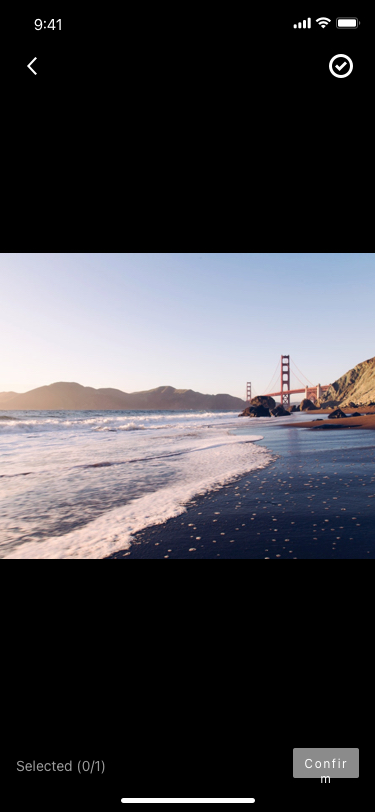
Text in this UI design:
Selected (0/1)
Confirm